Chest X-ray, AP view. Patient: 59 years old, sex M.
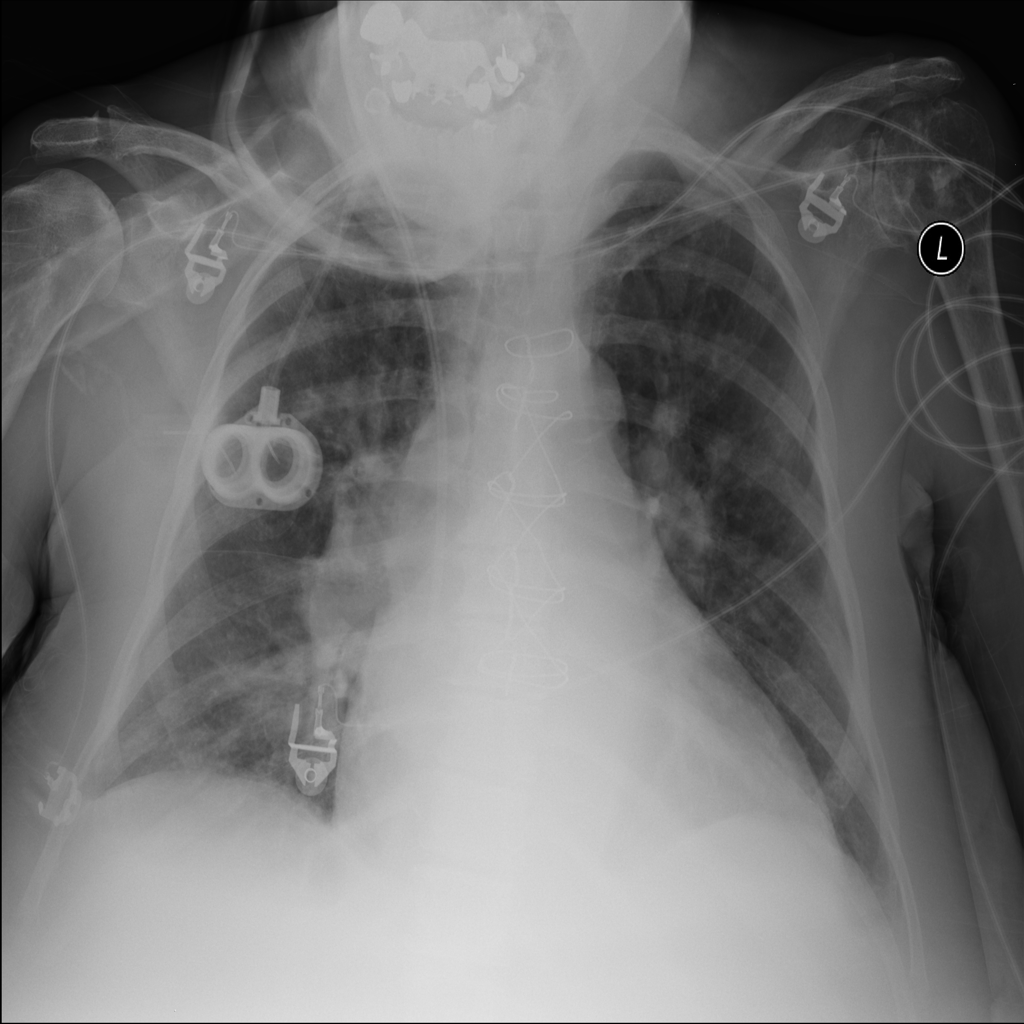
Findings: Cardiomegaly, Infiltration